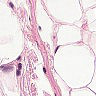
Metastatic tissue present: no